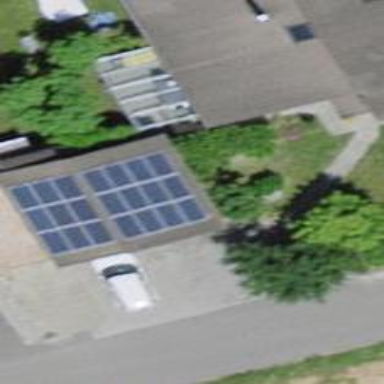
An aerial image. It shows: Garage.